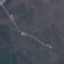
Label: HerbaceousVegetation